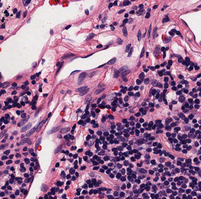
Tumor epithelial tissue: no
Tumor-associated stroma tissue: yes
Normal tissue: no